Field crop: tomato
Growth stage: 1
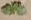
Species: solanum